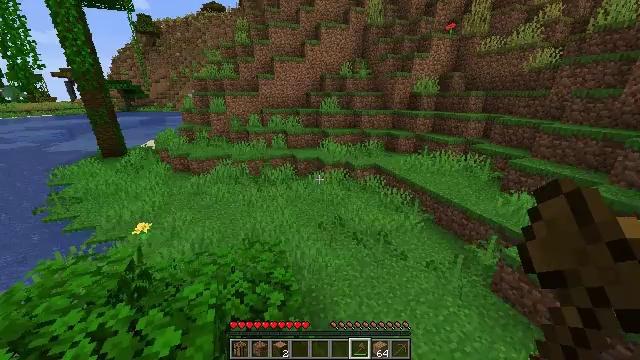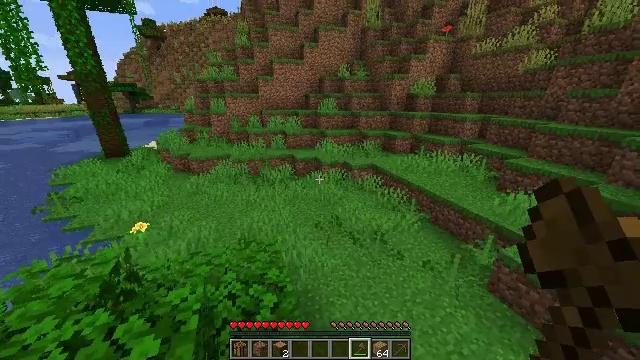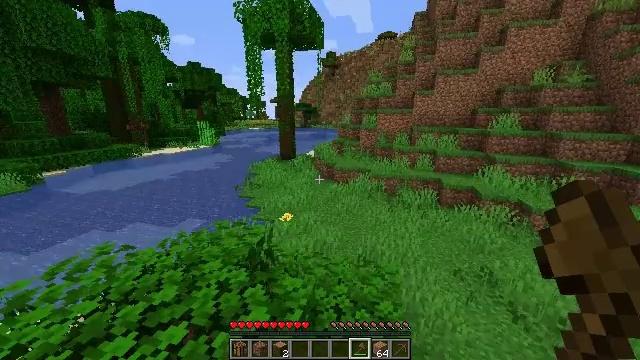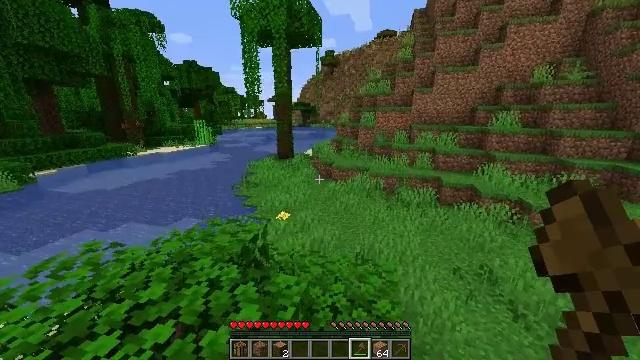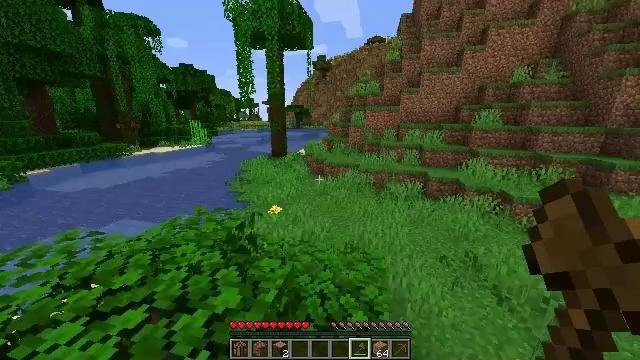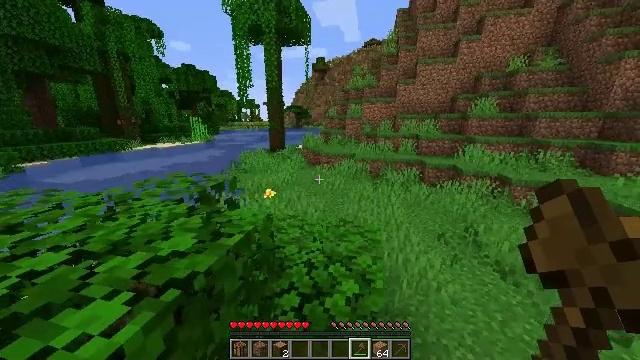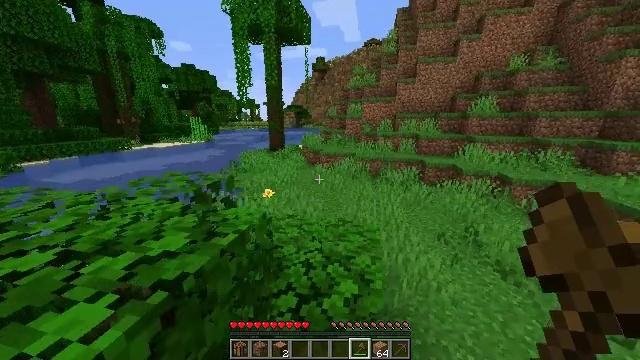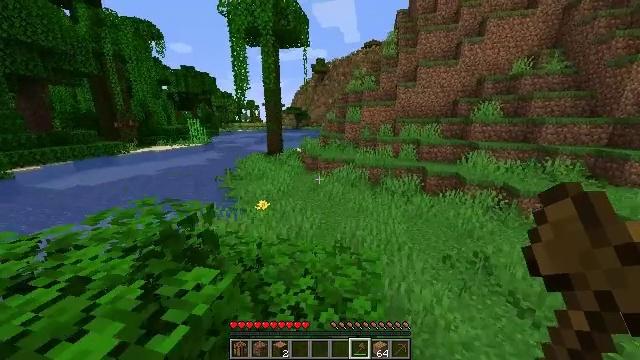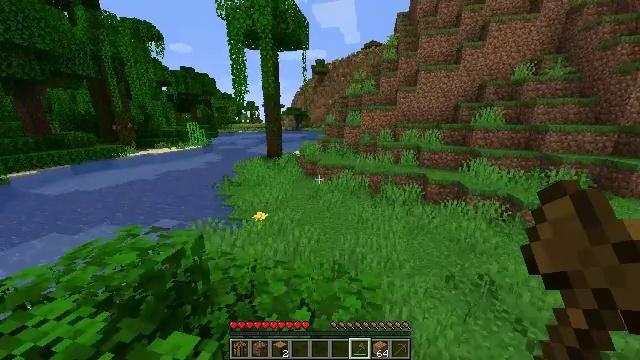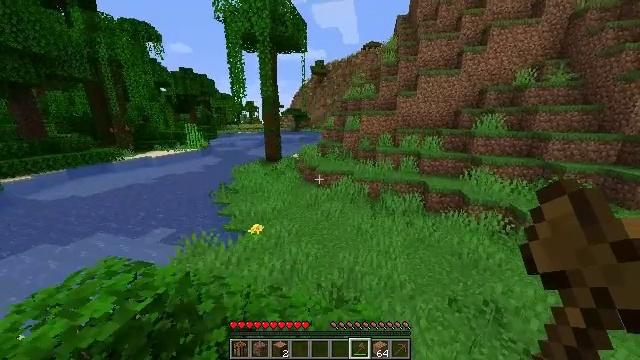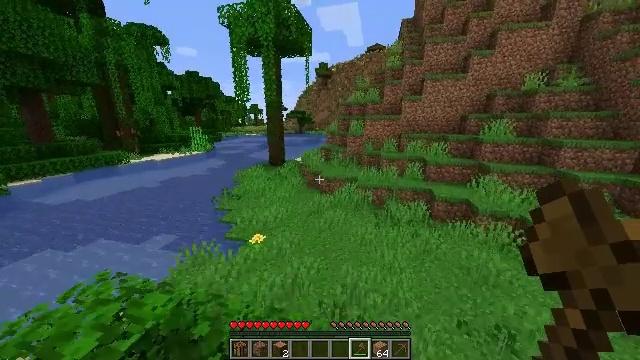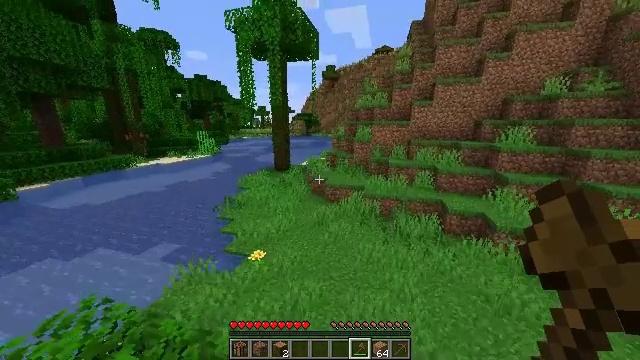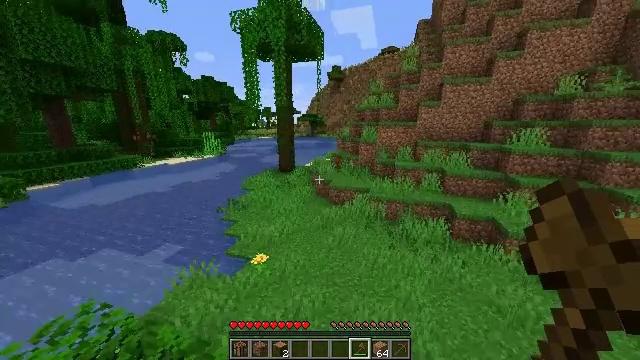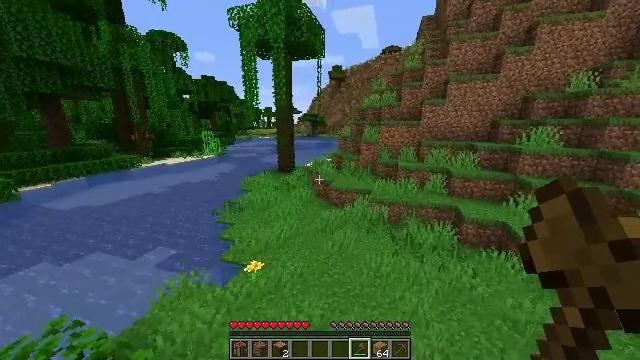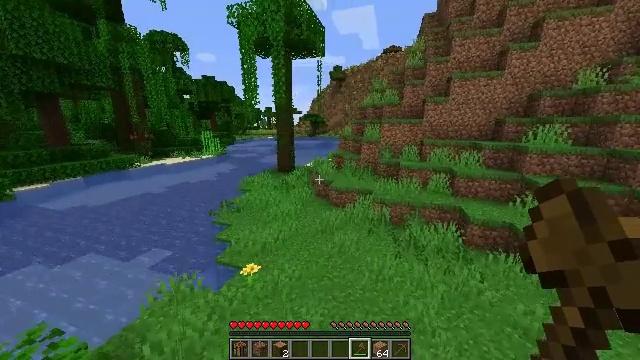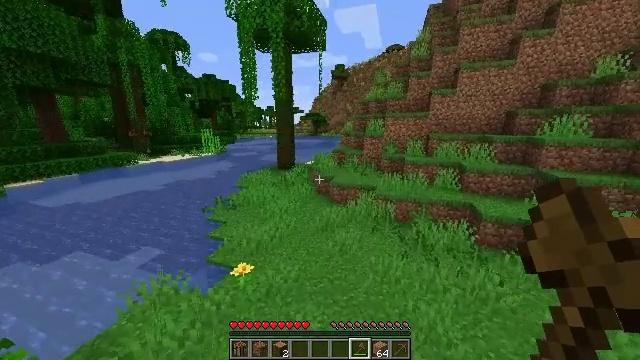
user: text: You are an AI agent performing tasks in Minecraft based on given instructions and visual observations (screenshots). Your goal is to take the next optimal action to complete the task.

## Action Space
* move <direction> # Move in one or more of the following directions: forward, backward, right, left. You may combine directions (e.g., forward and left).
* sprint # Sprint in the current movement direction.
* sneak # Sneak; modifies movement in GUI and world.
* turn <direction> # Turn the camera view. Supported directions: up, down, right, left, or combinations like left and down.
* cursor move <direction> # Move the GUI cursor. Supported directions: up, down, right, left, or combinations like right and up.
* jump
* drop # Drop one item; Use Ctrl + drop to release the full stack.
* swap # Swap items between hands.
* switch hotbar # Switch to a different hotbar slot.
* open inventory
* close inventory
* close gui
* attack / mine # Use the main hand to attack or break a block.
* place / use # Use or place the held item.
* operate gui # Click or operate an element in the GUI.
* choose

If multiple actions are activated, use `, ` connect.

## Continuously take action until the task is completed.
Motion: motion action
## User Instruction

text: Retrieve vines from walls or cliffs.
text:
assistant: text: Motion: move forward, jump
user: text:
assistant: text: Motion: move forward, sprint, turn left and up, jump
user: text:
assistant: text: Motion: move forward, sprint, jump
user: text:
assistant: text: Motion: move forward, sprint, turn right, jump
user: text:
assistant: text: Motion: move forward, jump
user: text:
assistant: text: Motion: move forward, jump
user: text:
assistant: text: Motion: move forward, jump
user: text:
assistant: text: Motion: move forward, jump
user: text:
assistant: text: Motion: move forward, sprint, jump
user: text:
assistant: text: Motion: move forward, sprint, turn left, jump
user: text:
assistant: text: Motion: move forward, sprint, turn left, jump
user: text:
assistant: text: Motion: move forward, sprint, turn left, jump
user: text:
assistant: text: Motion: move forward, sprint, jump
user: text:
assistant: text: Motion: move forward, jump
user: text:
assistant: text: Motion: move forward, jump
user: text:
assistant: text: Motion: move forward, turn left, jump
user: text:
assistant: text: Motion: move forward, turn left, jump
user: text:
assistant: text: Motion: move forward, turn left, jump
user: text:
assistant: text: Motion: move forward, sprint, turn left, jump
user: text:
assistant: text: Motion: move forward, sprint, turn left, jump
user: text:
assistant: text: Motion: move forward, sprint, turn left, jump
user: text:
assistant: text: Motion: move forward, jump
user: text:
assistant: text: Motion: move forward, jump
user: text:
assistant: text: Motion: move forward, jump
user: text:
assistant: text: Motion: move forward, jump
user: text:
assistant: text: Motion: move forward, jump
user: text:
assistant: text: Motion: move forward, jump
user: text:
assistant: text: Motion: move forward, jump
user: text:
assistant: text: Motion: move forward, jump
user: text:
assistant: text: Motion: move forward, jump